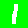
Digit: 1